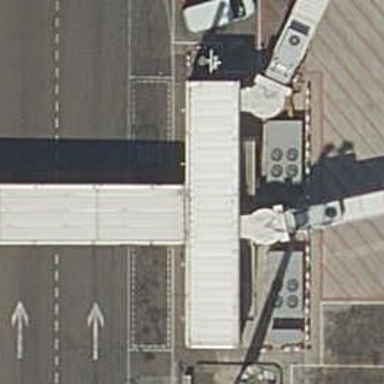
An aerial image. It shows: Airport gate.